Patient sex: M
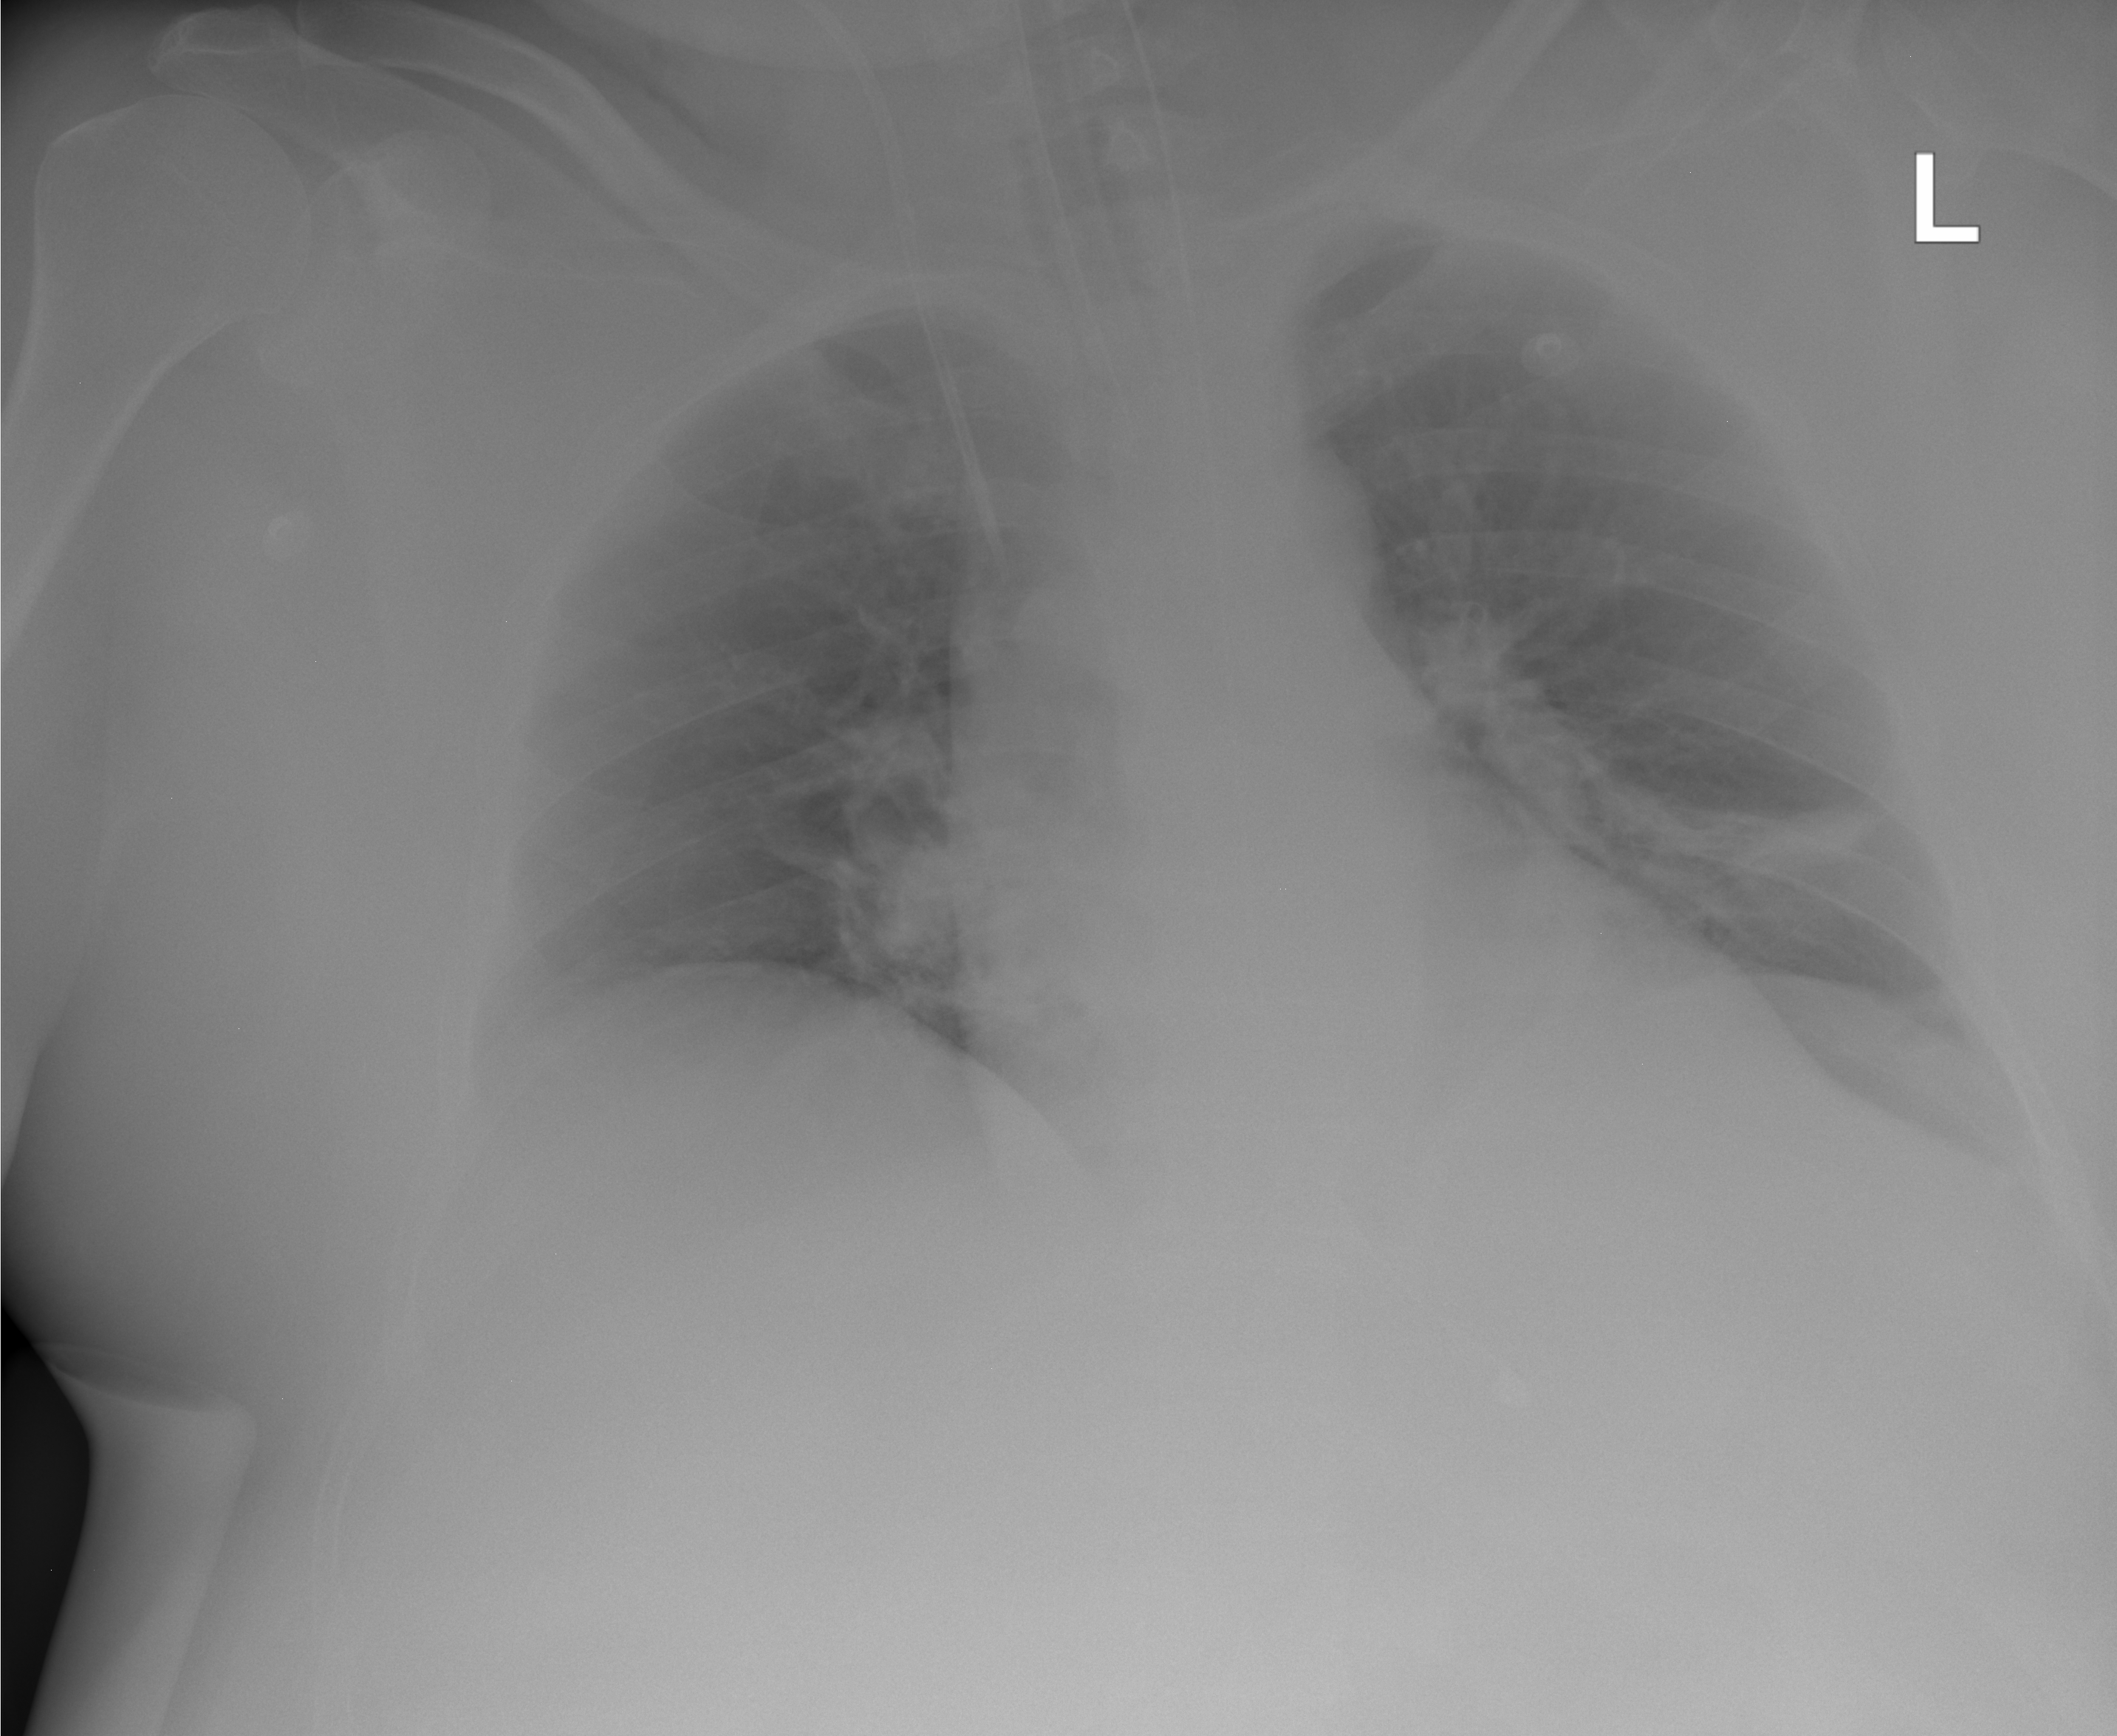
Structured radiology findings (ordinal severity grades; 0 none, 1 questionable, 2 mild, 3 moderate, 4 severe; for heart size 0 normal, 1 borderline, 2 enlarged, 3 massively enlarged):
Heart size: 2
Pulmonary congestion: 0
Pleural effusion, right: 2
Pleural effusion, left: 2
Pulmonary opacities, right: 0
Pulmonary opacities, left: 0
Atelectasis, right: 2
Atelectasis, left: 2